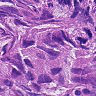
Metastatic tissue present: yes